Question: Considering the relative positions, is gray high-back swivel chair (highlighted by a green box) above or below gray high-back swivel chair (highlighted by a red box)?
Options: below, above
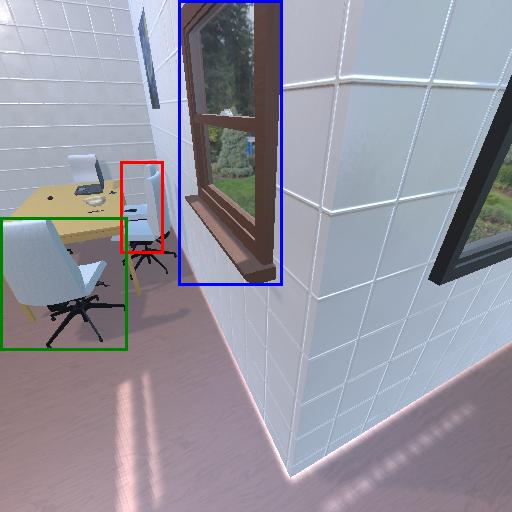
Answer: below